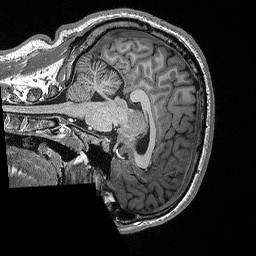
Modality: T1w
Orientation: sagittal
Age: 26
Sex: male
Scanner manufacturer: siemens
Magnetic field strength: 3 T
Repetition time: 2.3 s
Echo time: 0.00298 s